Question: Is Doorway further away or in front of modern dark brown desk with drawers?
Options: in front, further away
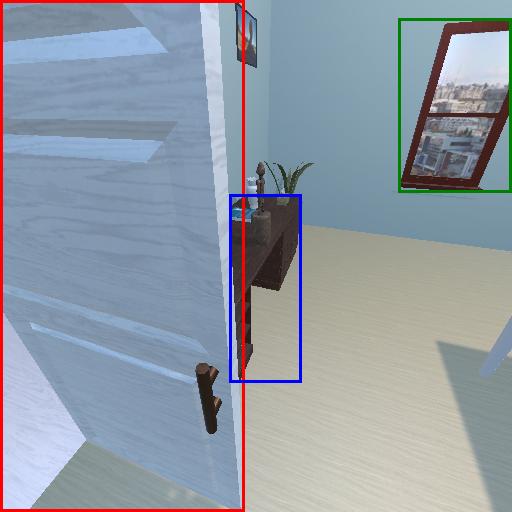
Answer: in front